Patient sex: F
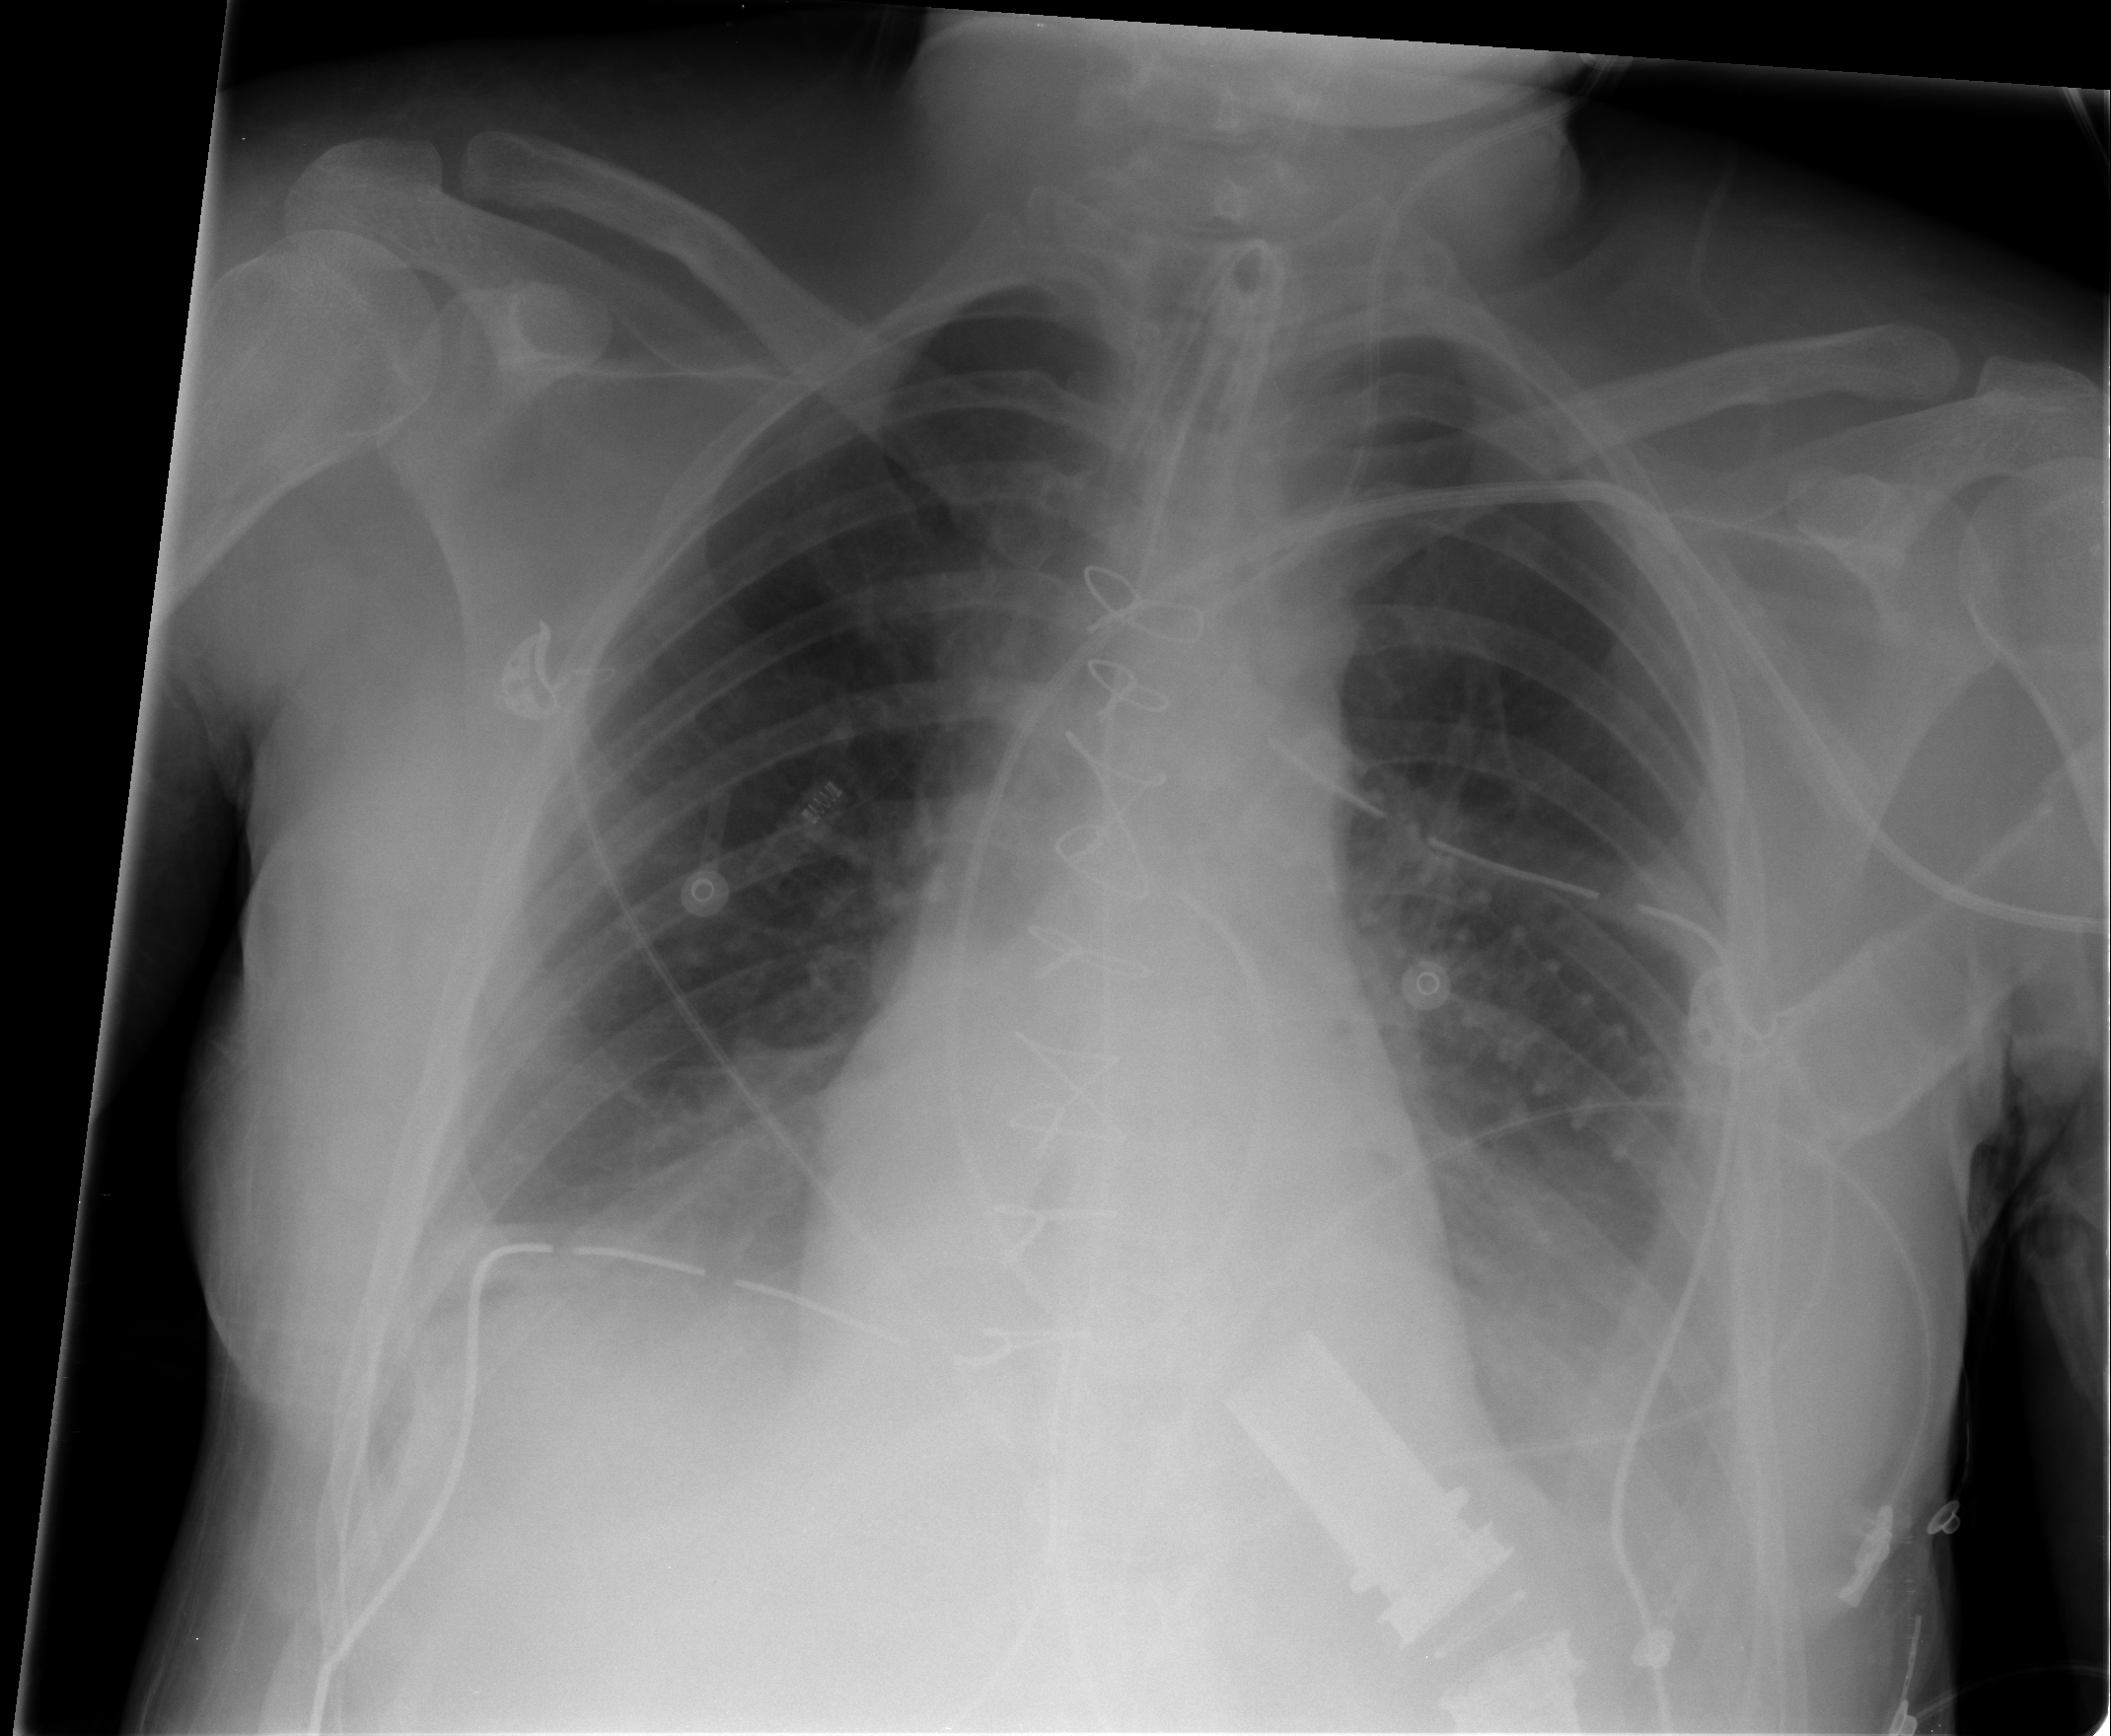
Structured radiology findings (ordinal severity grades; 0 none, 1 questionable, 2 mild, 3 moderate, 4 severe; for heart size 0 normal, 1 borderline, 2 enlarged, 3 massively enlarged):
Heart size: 0
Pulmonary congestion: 0
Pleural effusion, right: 2
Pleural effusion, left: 2
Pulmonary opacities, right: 0
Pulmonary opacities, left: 0
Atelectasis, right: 2
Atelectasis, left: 2